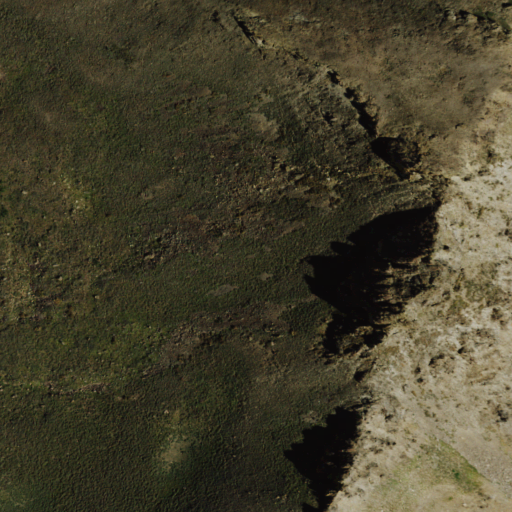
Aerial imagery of mountain in Nevada named Sonoma Peak containing shrub and evergreen forest